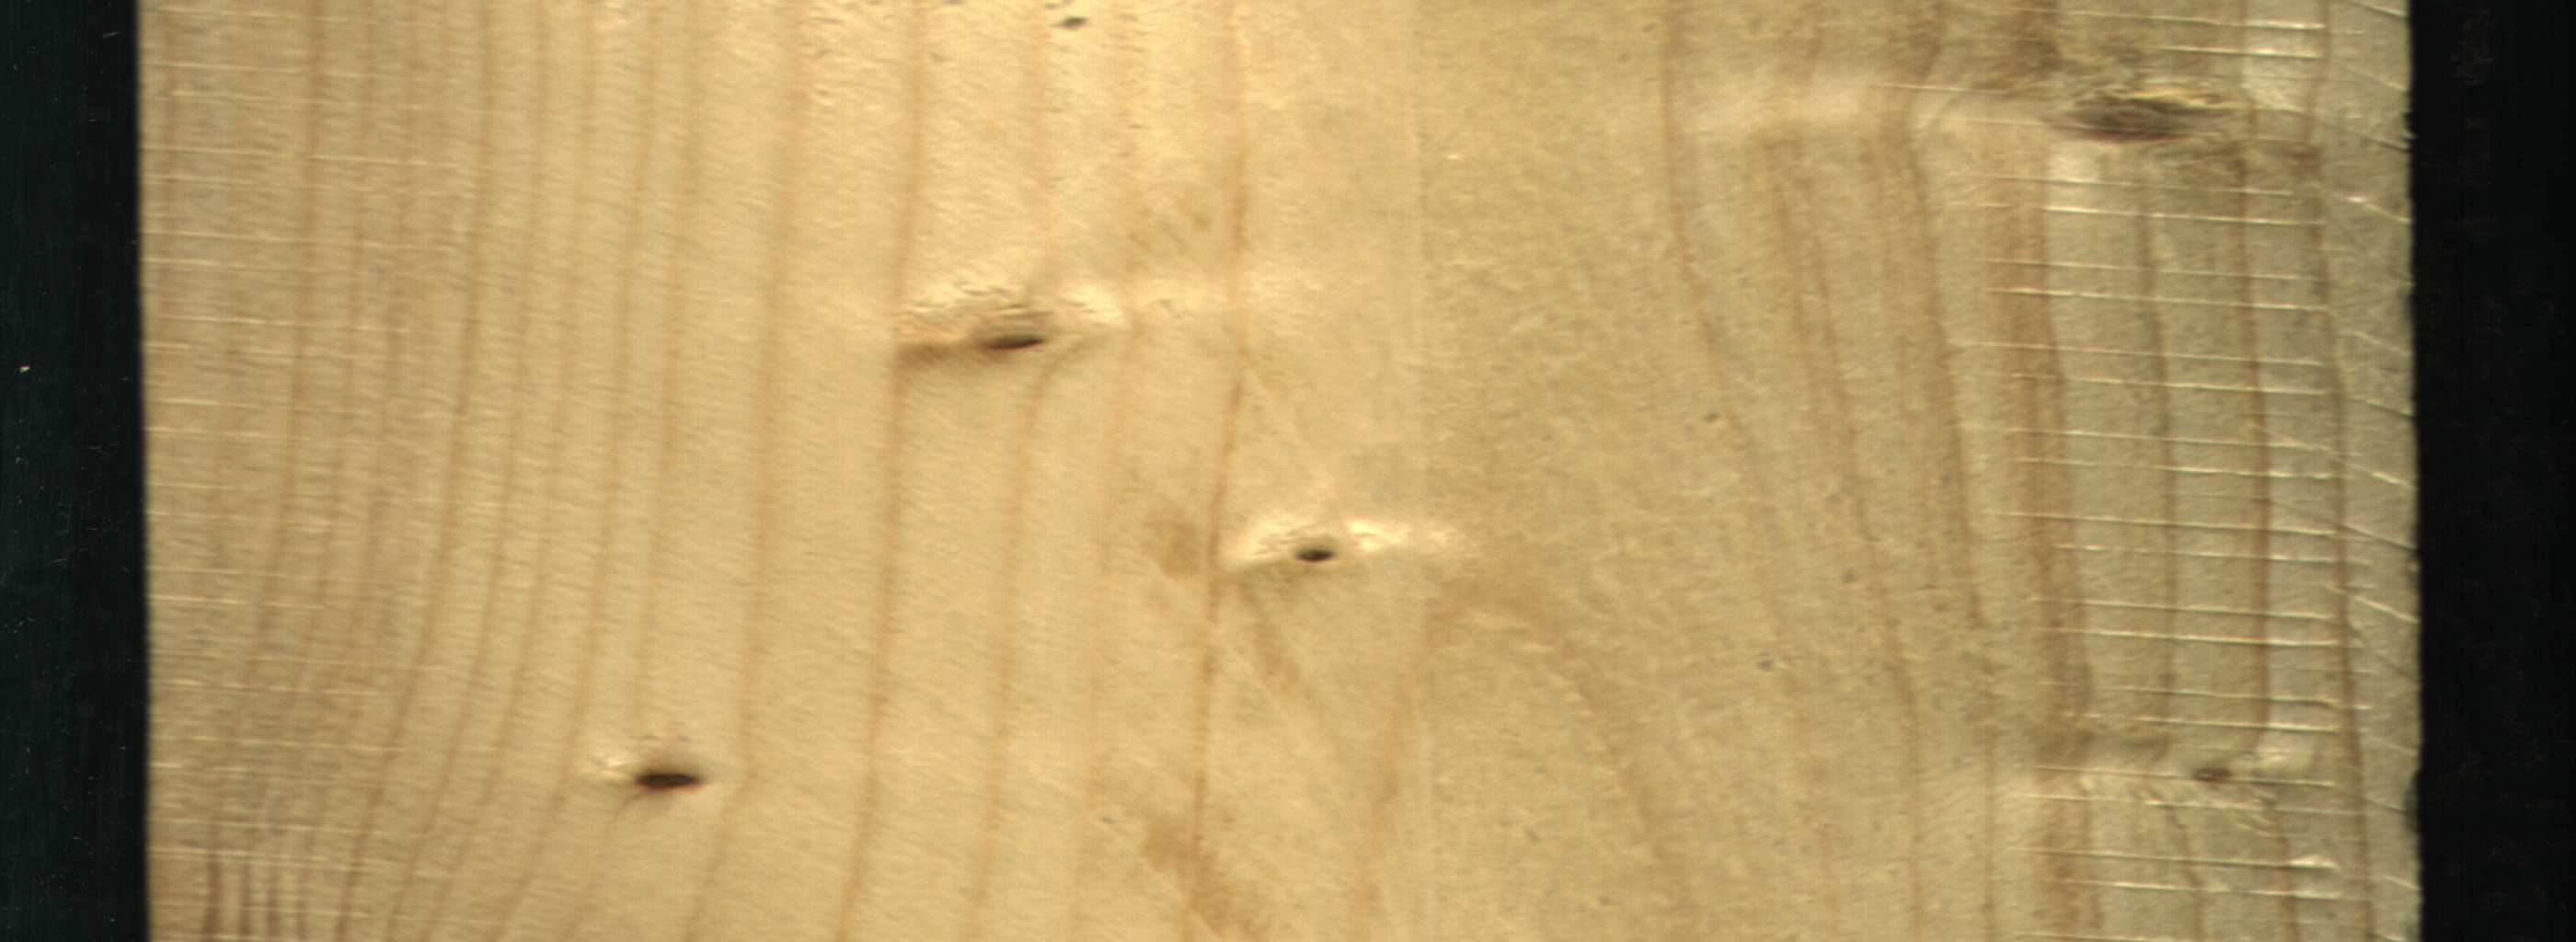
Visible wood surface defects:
Dead_Knot
Live_Knot
Live_Knot
Live_Knot
Live_Knot